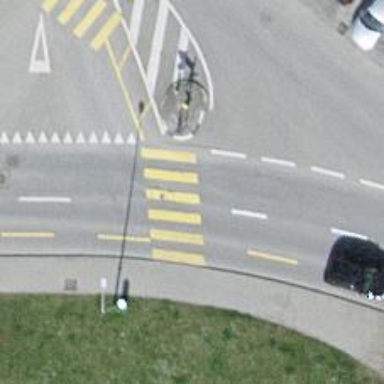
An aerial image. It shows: Zebra crossing on the road.